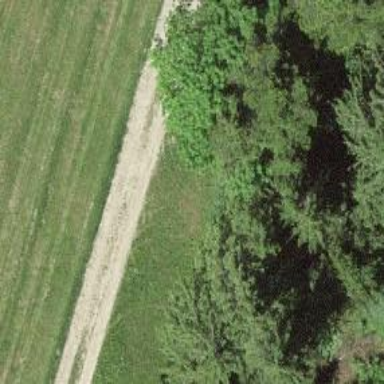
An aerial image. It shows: Track with grade3 tracktype.